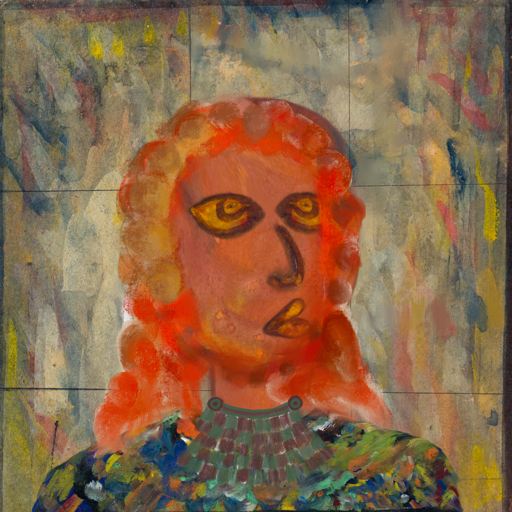
Background: GypsyMother, Head And Neck Side: Mother_And_Son_Son, Face Side: Comrade, Bust: An_Impression, Hair Side: Rupkatha, Head Accessory: Blank, Second Necklace: After_Raid, Necklace: Blank, Baby: Blank